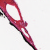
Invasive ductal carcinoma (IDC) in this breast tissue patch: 0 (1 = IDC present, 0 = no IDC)